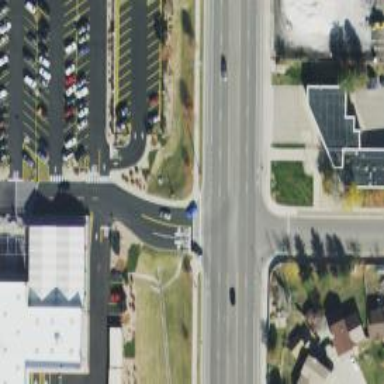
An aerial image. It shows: Stop road.